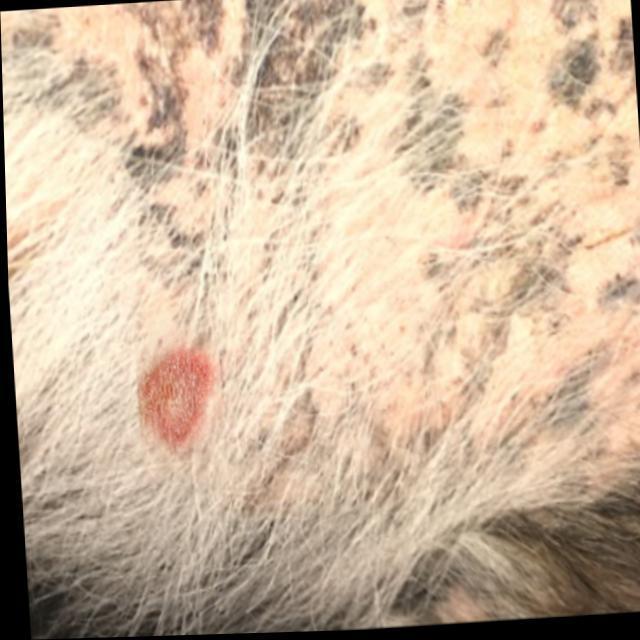
Canine ringworm (Dermatophytosis) — fungal infection caused by Microsporum or Trichophyton. Presents with circular alopecia, scaling, crusting, and broken hairs.